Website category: game
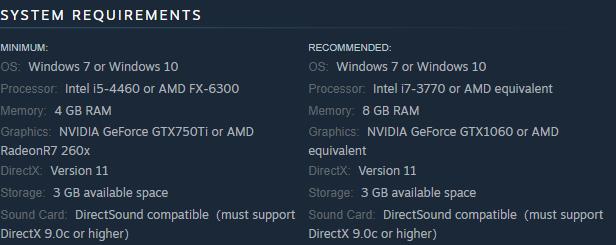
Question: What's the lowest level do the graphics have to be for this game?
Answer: NVIDIA GeForce GTX750Ti or AMD RadeonR7 260x

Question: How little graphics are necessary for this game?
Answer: NVIDIA GeForce GTX750Ti or AMD RadeonR7 260x

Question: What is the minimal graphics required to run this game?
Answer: NVIDIA GeForce GTX750Ti or AMD RadeonR7 260x

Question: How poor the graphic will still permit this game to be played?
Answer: NVIDIA GeForce GTX750Ti or AMD RadeonR7 260x

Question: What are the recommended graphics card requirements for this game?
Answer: NVIDIA GeForce GTX1060 or AMD equivalent

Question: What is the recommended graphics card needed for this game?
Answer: NVIDIA GeForce GTX1060 or AMD equivalent

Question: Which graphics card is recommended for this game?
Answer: NVIDIA GeForce GTX1060 or AMD equivalent

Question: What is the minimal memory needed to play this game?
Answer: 4 GB RAM

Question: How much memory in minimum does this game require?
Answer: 4 GB RAM

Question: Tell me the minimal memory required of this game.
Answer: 4 GB RAM

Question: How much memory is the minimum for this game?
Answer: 4 GB RAM

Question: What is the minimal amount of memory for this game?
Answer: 4 GB RAM

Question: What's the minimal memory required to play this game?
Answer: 4 GB RAM

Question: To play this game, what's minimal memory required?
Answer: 4 GB RAM

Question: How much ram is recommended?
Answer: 8 GB RAM

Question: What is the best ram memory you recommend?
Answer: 8 GB RAM

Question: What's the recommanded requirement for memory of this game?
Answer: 8 GB RAM

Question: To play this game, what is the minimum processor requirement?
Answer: Intel i5-4460 or AMD FX-6300

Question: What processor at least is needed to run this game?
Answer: Intel i5-4460 or AMD FX-6300

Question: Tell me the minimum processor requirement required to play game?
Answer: Intel i5-4460 or AMD FX-6300

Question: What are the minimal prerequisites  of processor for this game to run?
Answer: Intel i5-4460 or AMD FX-6300

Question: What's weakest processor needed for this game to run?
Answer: Intel i5-4460 or AMD FX-6300

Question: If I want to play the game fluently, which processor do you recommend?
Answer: Intel i7-3770 or AMD equivalent

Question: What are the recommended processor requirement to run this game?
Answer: Intel i7-3770 or AMD equivalent

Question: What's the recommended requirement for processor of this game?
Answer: Intel i7-3770 or AMD equivalent

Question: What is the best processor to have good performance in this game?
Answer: Intel i7-3770 or AMD equivalent

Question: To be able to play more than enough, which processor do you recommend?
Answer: Intel i7-3770 or AMD equivalent